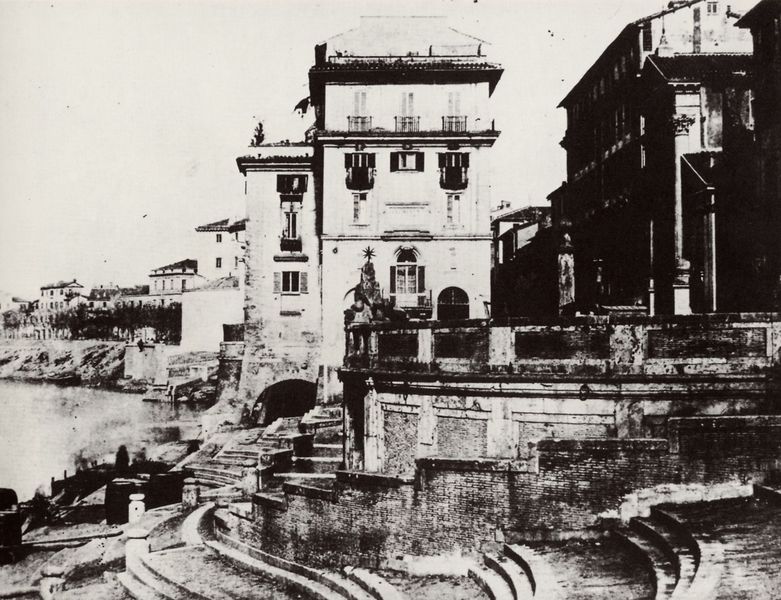
Titel: Rom, der Porto di Ripetta
Künstler: Ludovico Tuminello
Standort: Rom
Institution: Sammlung Silvio Negro
Schlagwörter: himmel, meer, wasser, weiß, bäume, fluss, see, stadt, ufer, fenster, geschwungen, schwarz, säule, terasse, dach, gebäude, haus, weg, stein, häuser, brüstung, boote, fensterläden, statue, balkon, terrasse, ansicht, italien, türen, dächer, mauer, allee, türe, hafen, promenade, treppe, treppen, geländer, palme, stufen, foto, fotografie, türme, palast, stern, balustrade, schwarz-weiß, photo, halbrund, villa, foro, tunnel, toskana, villen, gardasee, plast, paleste